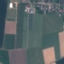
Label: PermanentCrop